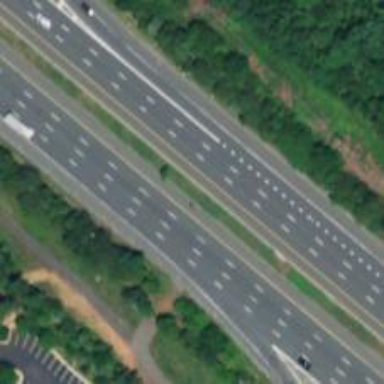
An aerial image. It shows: Expressway with asphalt surface classified as trunk highway.